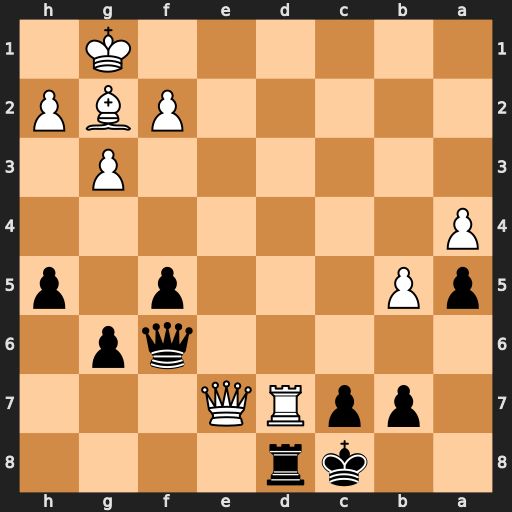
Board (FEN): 2kr4/1ppRQ3/5qp1/pP3p1p/P7/6P1/5PBP/6K1
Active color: b
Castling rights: -
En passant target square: -
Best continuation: Qa1+ Bf1 Rxd7